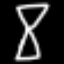
Label: hourglass